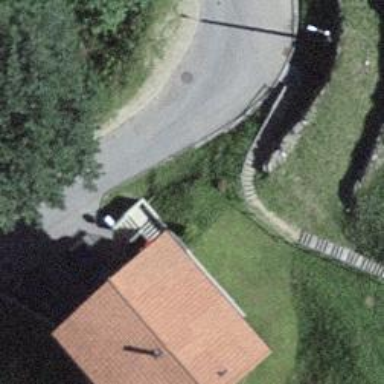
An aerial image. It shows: Road with steps.